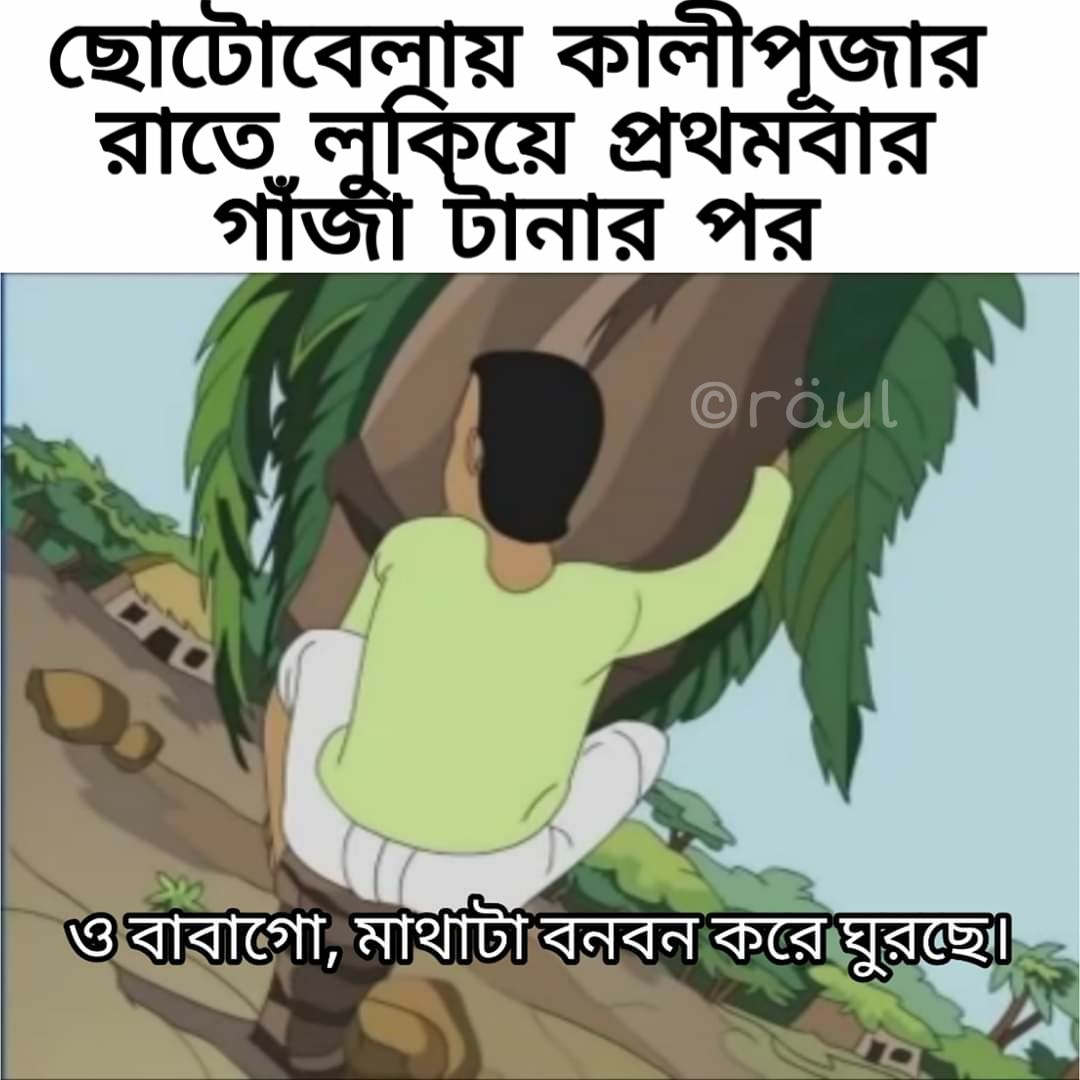
Text: ছোটোবেলায় কালীপূজার রাতে লুকিয়ে প্রথমবার গাজা টানার পর ও বাবাগো মাথাটা বনবন করে ঘুরছে
Label: Non Hate